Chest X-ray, AP view. Patient: 22 years old, sex M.
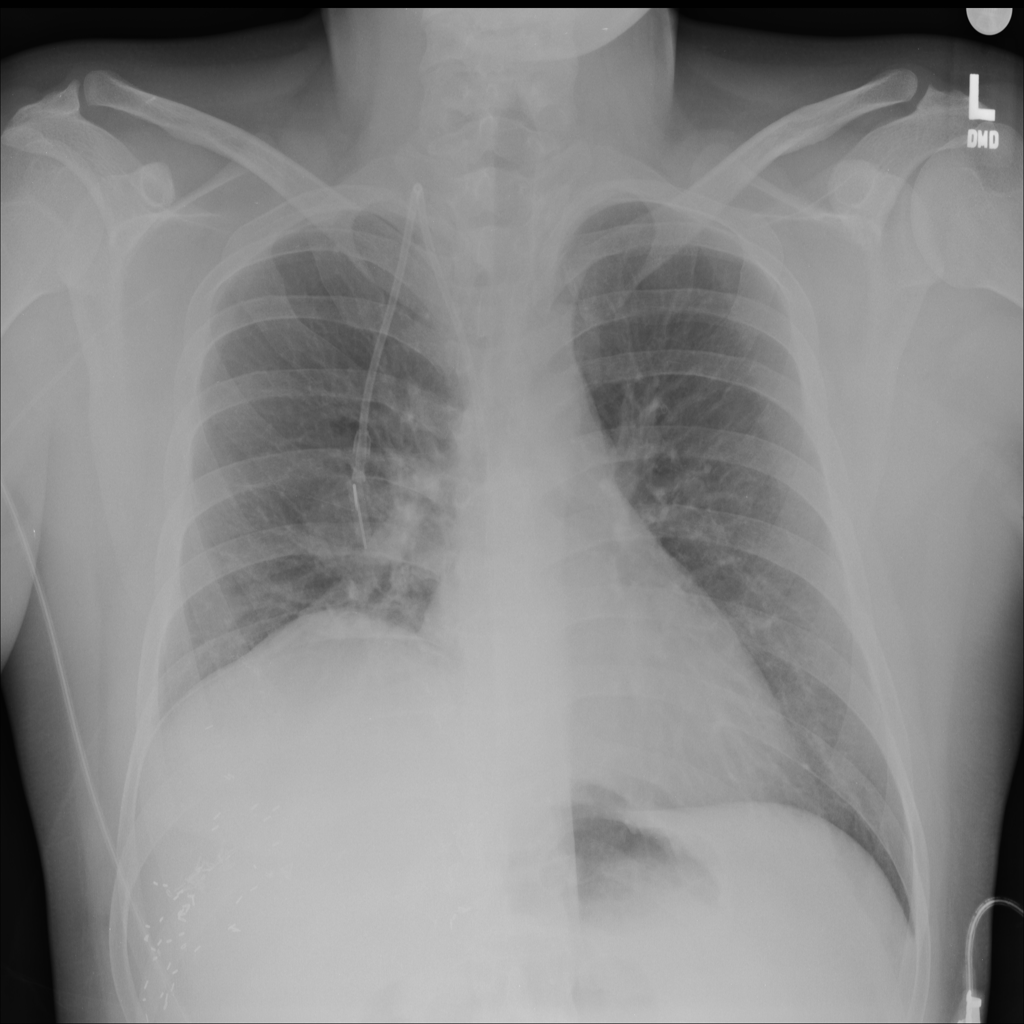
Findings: No Finding